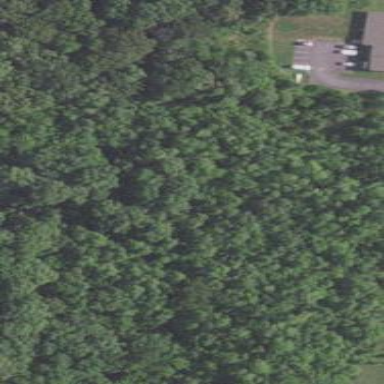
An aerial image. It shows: Mixed leaf woodland.